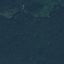
Land use / land cover class: Forest